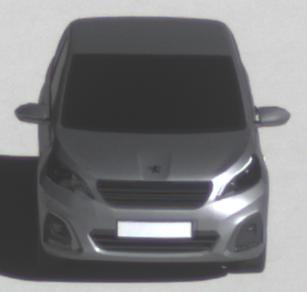
Make: Peugeot
Model: 108 1.0 VTi 68
Detailed model: 108
Model produced from: 2015/03
Model produced until: 2016/10
Doors: 3
Color: gray
Road condition: dry road
Daytime: morning or afternoon
Contrast: high contrast